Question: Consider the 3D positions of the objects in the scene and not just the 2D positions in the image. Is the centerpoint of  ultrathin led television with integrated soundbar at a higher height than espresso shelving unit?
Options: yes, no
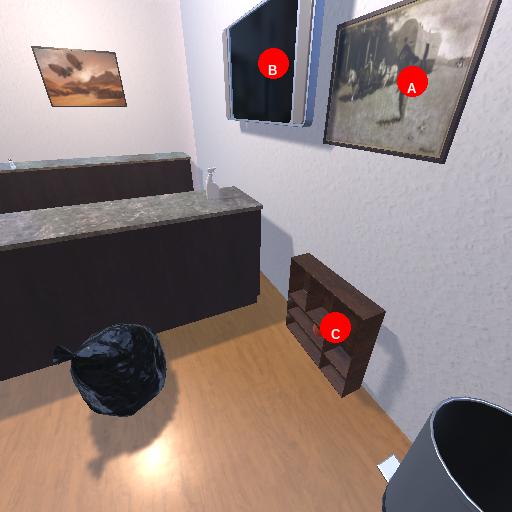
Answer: yes